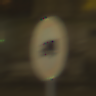
Verkehrszeichen: VerbotFuerKraftfahrzeugeUeberDreiKommaFuenfTonnen
Umgebung: Outdoor, Urban
Tageszeit: Night
Wetter: Clear
Licht: Artificial
Jahreszeit: NotSpecified
Kontrast: HighContrast